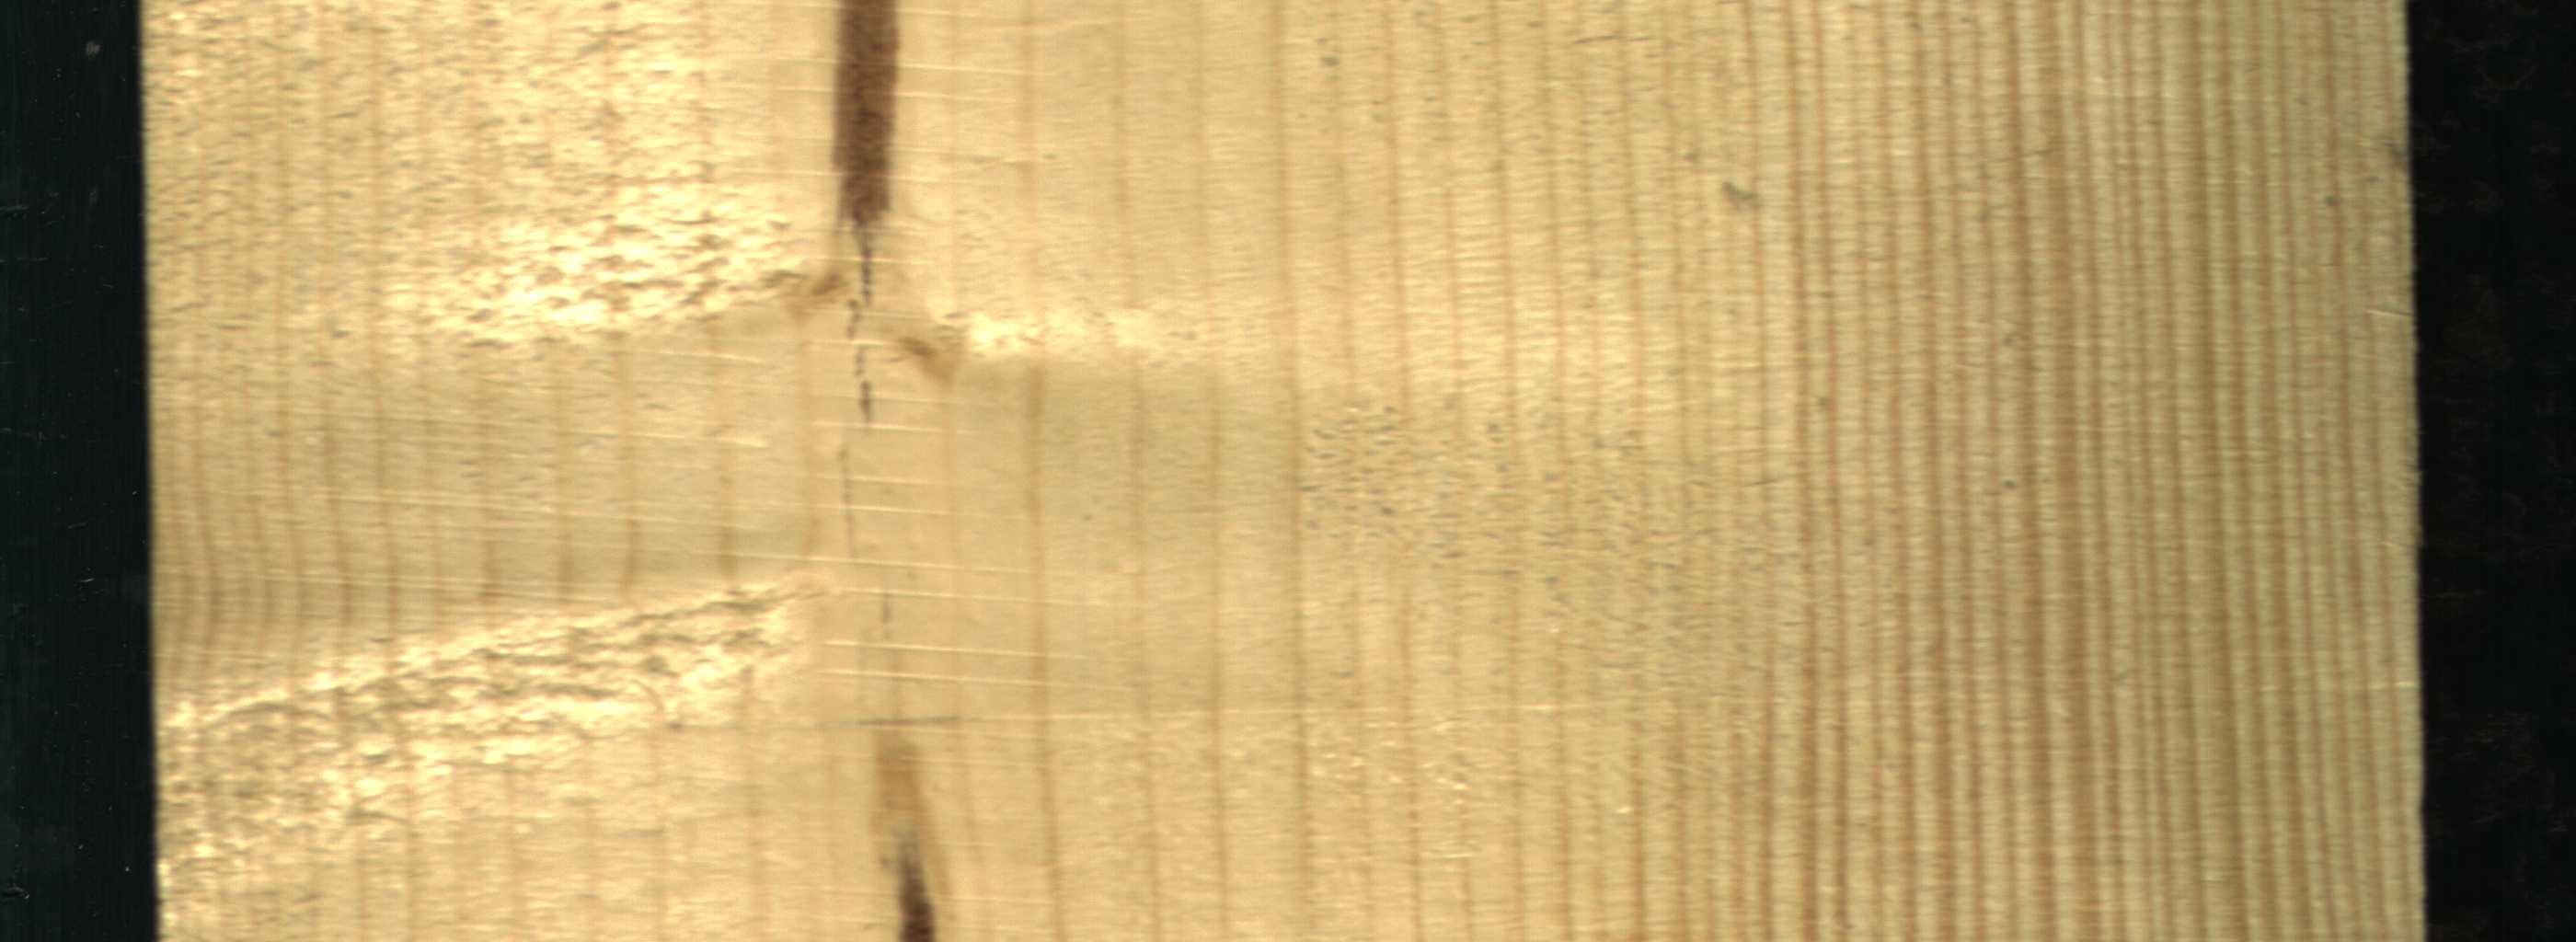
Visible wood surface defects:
Marrow
Marrow
Crack